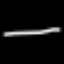
Label: line